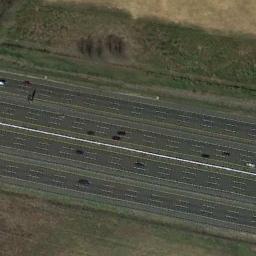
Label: freeway